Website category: phone
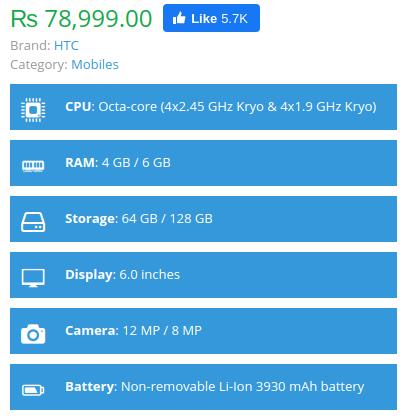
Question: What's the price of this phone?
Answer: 78,999.00

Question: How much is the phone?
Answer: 78,999.00

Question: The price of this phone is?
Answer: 78,999.00

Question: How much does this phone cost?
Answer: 78,999.00

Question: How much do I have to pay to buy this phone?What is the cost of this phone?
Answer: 78,999.00

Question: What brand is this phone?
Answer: HTC

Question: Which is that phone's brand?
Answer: HTC

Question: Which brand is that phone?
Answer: HTC

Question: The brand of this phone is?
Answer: HTC

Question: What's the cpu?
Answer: Octa-core (4x2.45 GHz Kryo & 4x1.9 GHz Kryo)

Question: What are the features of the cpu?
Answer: Octa-core (4x2.45 GHz Kryo & 4x1.9 GHz Kryo)

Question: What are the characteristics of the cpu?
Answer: Octa-core (4x2.45 GHz Kryo & 4x1.9 GHz Kryo)

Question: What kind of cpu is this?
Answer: Octa-core (4x2.45 GHz Kryo & 4x1.9 GHz Kryo)

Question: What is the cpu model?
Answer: Octa-core (4x2.45 GHz Kryo & 4x1.9 GHz Kryo)

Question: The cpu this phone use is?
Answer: Octa-core (4x2.45 GHz Kryo & 4x1.9 GHz Kryo)

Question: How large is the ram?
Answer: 4 GB / 6 GB

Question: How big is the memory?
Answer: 4 GB / 6 GB

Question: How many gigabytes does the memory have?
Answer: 4 GB / 6 GB

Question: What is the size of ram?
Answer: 4 GB / 6 GB

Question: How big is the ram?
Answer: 4 GB / 6 GB

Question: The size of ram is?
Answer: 4 GB / 6 GB

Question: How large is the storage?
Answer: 64 GB / 128 GB

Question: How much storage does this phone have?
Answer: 64 GB / 128 GB

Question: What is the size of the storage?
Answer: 64 GB / 128 GB

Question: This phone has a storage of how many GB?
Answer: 64 GB / 128 GB

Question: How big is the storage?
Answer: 64 GB / 128 GB

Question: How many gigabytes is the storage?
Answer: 64 GB / 128 GB

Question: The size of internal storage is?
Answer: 64 GB / 128 GB

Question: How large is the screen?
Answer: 6.0 inches

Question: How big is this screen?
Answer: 6.0 inches

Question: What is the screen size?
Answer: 6.0 inches

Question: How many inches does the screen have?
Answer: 6.0 inches

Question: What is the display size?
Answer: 6.0 inches

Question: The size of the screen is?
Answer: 6.0 inches

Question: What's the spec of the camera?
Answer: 12 MP / 8 MP

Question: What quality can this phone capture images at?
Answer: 12 MP / 8 MP

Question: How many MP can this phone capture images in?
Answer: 12 MP / 8 MP

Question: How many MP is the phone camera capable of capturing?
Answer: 12 MP / 8 MP

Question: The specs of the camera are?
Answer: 12 MP / 8 MP

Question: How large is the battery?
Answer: Non-removable Li-Ion 3930 mAh battery

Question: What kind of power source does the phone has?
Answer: Non-removable Li-Ion 3930 mAh battery

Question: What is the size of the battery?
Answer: Non-removable Li-Ion 3930 mAh battery

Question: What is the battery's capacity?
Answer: Non-removable Li-Ion 3930 mAh battery

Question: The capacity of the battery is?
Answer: Non-removable Li-Ion 3930 mAh battery